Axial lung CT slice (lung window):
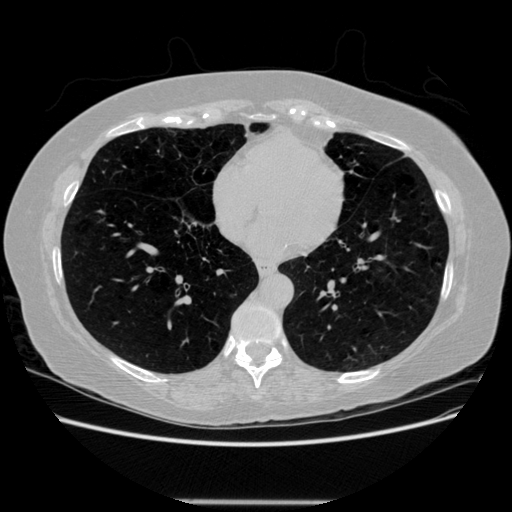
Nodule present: no